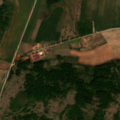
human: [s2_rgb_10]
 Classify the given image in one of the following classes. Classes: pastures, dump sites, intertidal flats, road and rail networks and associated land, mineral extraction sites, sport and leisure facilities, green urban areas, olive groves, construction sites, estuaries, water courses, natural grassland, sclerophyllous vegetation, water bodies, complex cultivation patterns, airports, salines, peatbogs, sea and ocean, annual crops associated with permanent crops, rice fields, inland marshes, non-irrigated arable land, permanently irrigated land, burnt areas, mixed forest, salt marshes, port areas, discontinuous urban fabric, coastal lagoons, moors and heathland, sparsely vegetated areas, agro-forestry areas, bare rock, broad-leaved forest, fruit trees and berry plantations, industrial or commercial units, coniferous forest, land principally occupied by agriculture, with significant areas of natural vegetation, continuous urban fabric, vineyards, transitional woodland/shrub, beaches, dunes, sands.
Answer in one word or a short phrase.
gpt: non-irrigated arable land, natural grassland, transitional woodland/shrub, water bodies